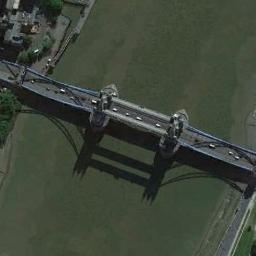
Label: bridge